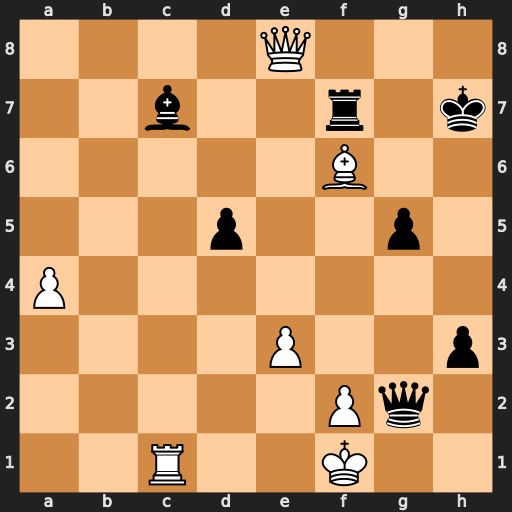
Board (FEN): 4Q3/2b2r1k/5B2/3p2p1/P7/4P2p/5Pq1/2R2K2
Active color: w
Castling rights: -
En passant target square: -
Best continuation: Ke2 Qg4+ f3 Qd7 Qh8+